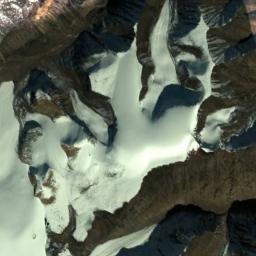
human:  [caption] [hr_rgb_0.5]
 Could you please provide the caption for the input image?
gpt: White snow and brown bare ground intersect on the snow mountain .

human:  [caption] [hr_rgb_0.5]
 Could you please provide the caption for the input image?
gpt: The snowberg is covered with snow .

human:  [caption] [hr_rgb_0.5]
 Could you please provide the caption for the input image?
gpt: The snowberg is partly covered with snow and ice and the color of the mountain is brown .

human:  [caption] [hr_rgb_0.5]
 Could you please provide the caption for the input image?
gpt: The snow berg is consist of bare land and white snow .

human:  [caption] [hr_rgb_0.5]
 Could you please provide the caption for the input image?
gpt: There are much snow and some bare land on the snowberg .